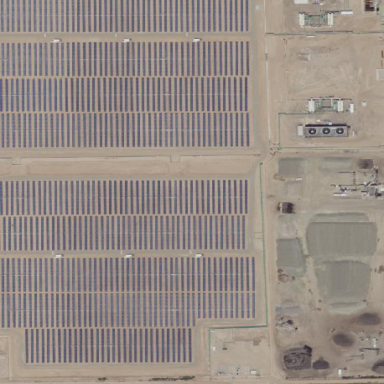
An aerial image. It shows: Industrial area with solar power plant.